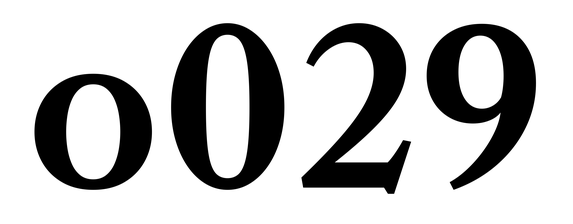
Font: LibreCaslonText_SemiBold